Question: In an Internet Explorer Metro App all open windows are being displayed in an App bar as shown in this picture. My question is, are those tab previews a standard control which I can use in my own app?

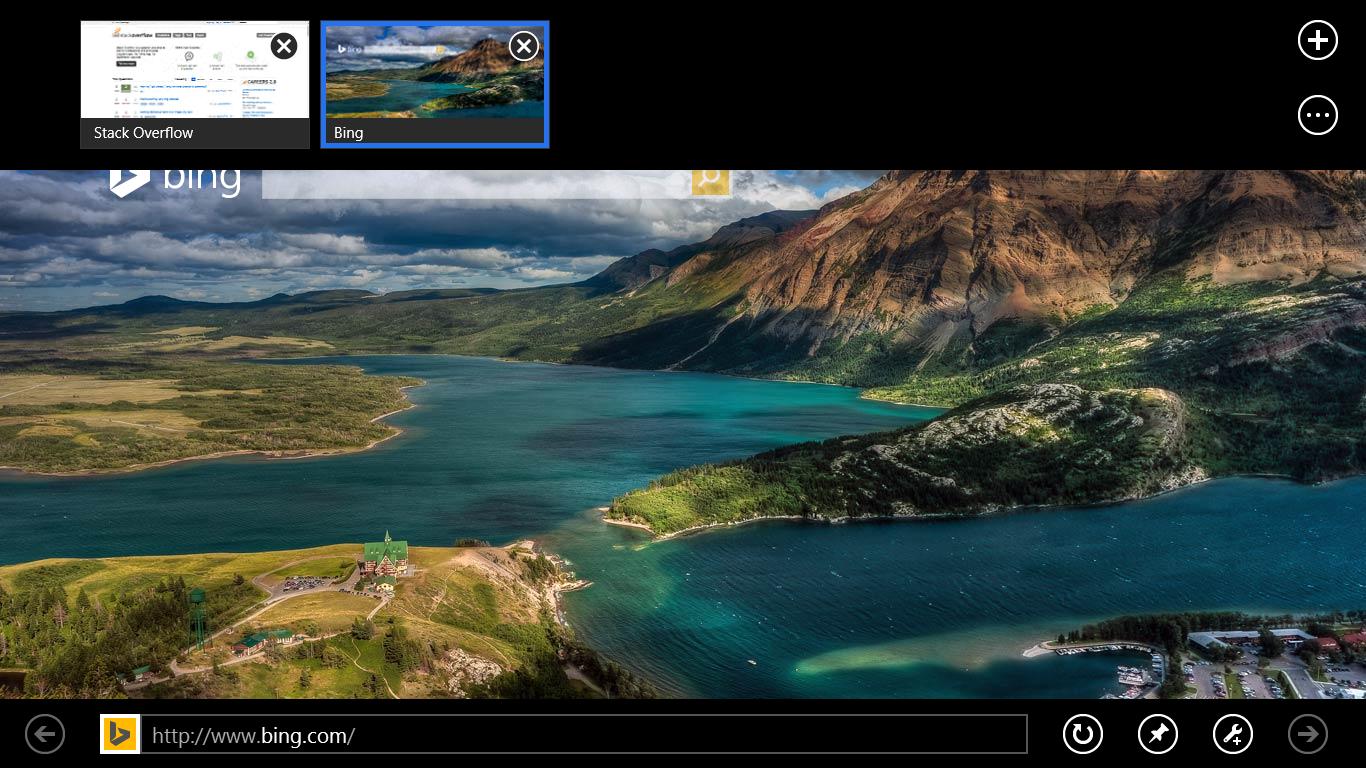
Answer: No, it's not a standard control.
If you're looking to capture the image as is done with IE, in Windows 8.1 store applications, when using the WebView, you can use the method 'capturePreviewToBlobAsync' function to grab an image of the currently displayed content in the WebView.
There's some details about how it could be used here in an answer: <URL>
Regardless of how the images are loaded/created, you'll need to handle the layout yourself.